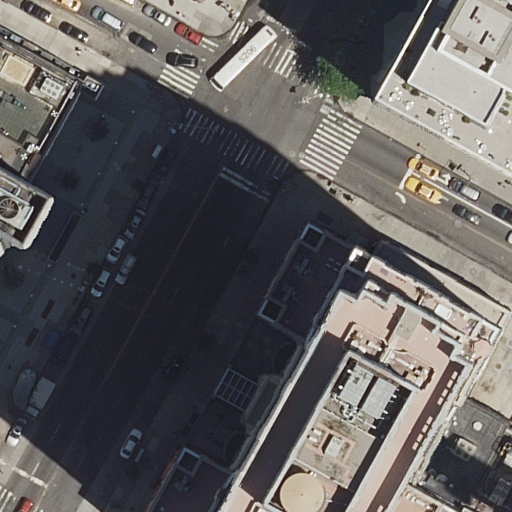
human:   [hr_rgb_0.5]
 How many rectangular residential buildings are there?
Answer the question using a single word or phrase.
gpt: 0

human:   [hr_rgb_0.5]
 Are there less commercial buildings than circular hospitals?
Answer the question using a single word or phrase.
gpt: no

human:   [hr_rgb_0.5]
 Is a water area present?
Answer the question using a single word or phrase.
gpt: no

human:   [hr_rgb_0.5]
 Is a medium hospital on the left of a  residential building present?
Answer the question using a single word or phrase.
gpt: no

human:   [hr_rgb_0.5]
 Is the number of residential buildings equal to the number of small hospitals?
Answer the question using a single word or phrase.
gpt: no

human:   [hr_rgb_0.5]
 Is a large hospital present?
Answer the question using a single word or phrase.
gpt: yes

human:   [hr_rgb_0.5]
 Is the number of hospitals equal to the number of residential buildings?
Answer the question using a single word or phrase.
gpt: no

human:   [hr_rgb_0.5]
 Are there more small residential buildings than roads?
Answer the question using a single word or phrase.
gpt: no

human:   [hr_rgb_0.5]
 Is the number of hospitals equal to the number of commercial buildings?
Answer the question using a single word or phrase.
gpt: no

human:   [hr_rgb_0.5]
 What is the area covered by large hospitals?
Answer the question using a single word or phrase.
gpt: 1172m2

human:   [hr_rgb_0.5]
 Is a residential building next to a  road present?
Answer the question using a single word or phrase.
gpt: yes

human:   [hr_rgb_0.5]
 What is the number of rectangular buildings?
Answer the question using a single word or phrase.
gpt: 0

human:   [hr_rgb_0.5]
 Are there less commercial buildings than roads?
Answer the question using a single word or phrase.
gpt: yes

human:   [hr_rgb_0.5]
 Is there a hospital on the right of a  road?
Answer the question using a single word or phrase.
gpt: no

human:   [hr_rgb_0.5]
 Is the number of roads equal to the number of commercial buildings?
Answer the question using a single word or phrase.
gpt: no

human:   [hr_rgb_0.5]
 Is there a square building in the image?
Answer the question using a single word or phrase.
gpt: no

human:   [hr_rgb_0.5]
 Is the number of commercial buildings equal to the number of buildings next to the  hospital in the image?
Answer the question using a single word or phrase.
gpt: no

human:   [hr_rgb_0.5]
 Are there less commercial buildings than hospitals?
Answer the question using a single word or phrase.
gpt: yes

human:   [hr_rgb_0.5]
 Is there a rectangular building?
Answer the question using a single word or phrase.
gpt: no

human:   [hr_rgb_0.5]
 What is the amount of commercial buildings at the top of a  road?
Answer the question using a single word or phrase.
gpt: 0

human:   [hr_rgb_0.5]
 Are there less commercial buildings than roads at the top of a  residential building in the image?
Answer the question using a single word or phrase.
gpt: yes

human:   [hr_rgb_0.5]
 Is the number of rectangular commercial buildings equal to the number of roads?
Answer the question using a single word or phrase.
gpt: no

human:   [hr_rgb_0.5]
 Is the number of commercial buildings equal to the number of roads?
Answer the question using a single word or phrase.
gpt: no

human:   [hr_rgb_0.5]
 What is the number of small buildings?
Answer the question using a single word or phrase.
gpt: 0

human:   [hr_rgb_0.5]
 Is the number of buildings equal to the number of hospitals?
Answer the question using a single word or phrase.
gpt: no

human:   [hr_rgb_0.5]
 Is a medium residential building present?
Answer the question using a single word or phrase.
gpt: no

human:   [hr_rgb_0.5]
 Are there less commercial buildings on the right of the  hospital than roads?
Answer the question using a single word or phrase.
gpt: yes

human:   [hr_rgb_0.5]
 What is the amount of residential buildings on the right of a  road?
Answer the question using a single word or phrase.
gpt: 3

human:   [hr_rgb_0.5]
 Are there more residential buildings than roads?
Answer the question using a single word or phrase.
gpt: no

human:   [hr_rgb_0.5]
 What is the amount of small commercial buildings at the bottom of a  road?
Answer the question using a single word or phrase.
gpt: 0

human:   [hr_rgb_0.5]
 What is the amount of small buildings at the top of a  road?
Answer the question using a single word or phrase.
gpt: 0

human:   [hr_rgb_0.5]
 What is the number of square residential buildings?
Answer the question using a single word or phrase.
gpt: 0

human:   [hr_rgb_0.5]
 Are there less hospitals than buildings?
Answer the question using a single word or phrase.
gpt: yes

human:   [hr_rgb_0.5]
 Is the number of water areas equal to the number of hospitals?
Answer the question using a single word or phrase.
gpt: no

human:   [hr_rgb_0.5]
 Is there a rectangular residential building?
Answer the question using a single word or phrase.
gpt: no

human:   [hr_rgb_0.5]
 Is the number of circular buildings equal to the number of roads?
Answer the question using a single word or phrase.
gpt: no